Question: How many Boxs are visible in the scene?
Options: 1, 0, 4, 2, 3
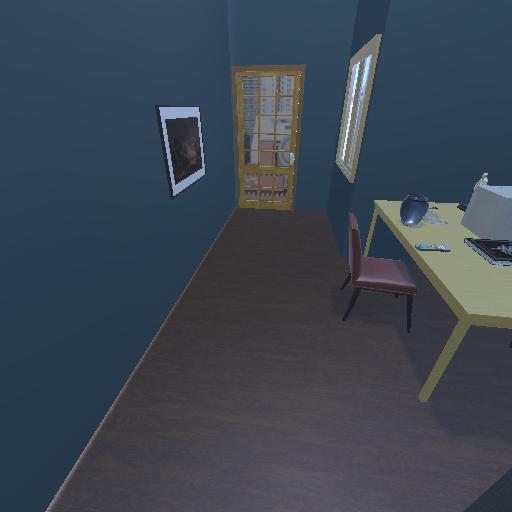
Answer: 1